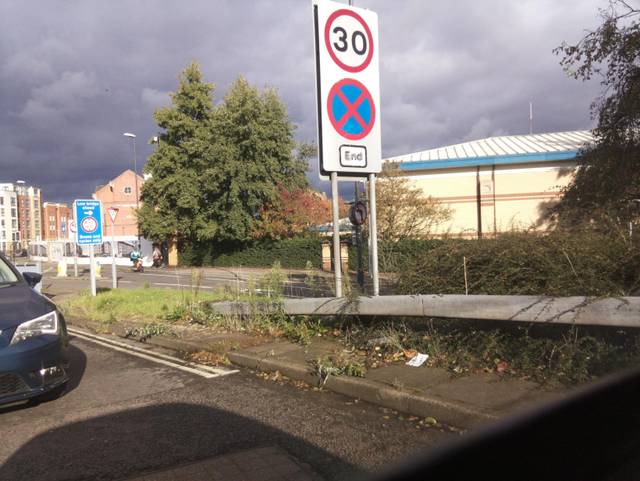
Region: United Kingdom
Coordinates: 52.927, -1.474